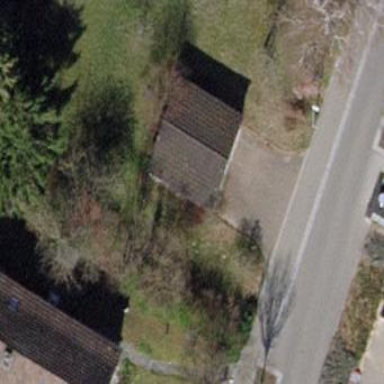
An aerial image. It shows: Garage.